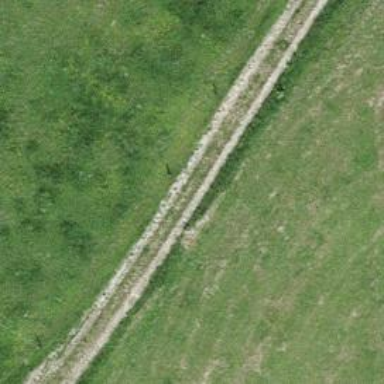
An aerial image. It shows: Track with grade 4 track type.